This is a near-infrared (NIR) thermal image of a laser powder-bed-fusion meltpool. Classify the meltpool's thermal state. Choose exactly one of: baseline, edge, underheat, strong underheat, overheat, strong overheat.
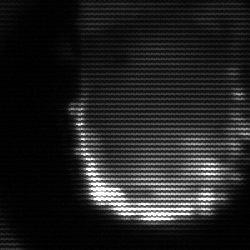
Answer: baseline